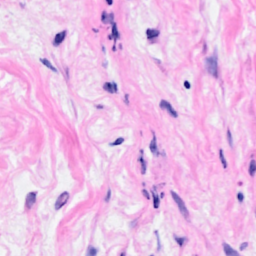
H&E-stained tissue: Breast